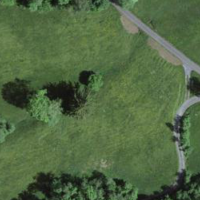
EUNIS habitat code: 52
Species observed at this site:
Caltha palustris